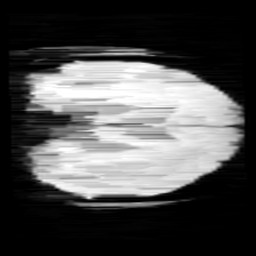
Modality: minIP
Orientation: coronal
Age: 9
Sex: female
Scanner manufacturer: siemens
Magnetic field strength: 3 T
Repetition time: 0.027 s
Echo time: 0.02 s